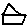
Label: house